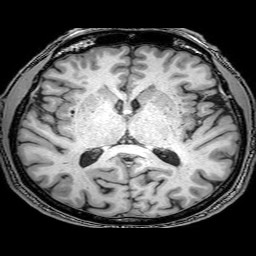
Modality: T1w
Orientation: coronal
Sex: male
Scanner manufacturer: philips
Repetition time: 0.008108 s
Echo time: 0.00371 s